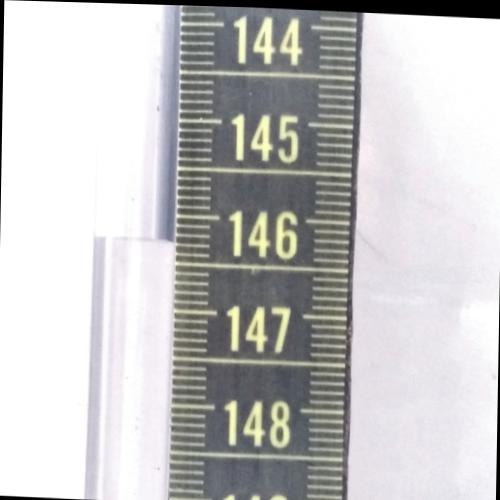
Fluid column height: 146.3 cm